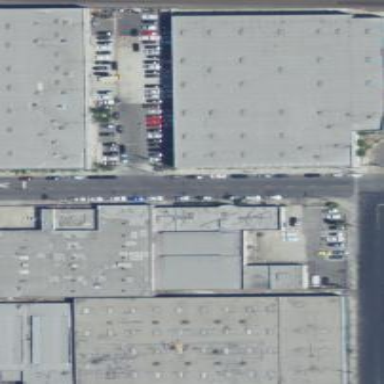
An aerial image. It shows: Warehouse.